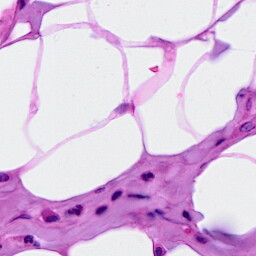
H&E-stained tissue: Breast